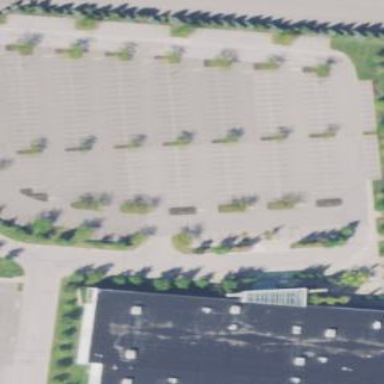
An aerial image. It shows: Parking aisle designated as service road.